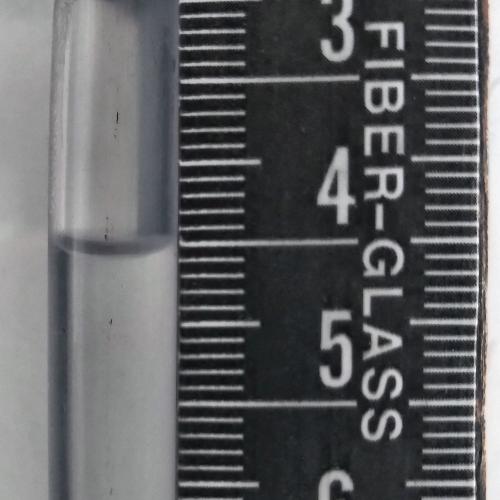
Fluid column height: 4.6 cm